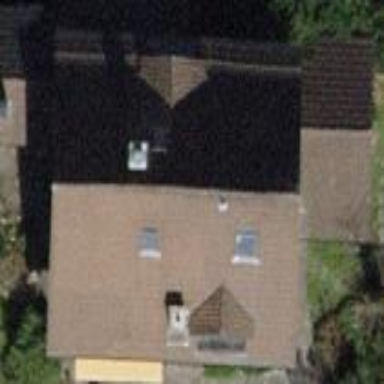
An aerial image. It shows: Building with tiled roof.